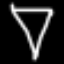
Label: diamond